Question: I have a SQLite database which stores details of products added to cart.I need to display the number of products each user have in their cart,in a text view. is my textview.I want to display the number in textview when each user clicks add2cart button.
'''
protected void onCreate(Bundle savedInstanceState) {
// TODO Auto-generated method stub
super.onCreate(savedInstanceState);
setContentView(R.layout.product_dtls);
name = (TextView) findViewById(R.id.txtPr_name);
price = (TextView) findViewById(R.id.txtprice);
specification=(TextView)findViewById(R.id.txtPr_spec);
feature=(TextView)findViewById(R.id.txtPr_feature);
crtno=(TextView)findViewById(R.id.crtno);
add2cart=(Button)findViewById(R.id.add2cart);
DataBaseHandler dbh = new DataBaseHandler(this);
SQLiteDatabase db = dbh.getWritableDatabase();
Intent in = getIntent();
Bundle bn = in.getExtras();
Bundle bun=in.getExtras();
final String dtl=bun.getString("key");
nme = bn.getString("name");
Cursor cr = db.rawQuery("SELECT * FROM product WHERE pname = '"+nme+"'", null);
while(cr.moveToNext())
{
String name = cr.getString(cr.getColumnIndex("pname"));
String pr1price = cr.getString(cr.getColumnIndex("pprice"));
String prspc=cr.getString(cr.getColumnIndex("pspec"));
String prfeature=cr.getString(cr.getColumnIndex("pfeature"));
pname = name;
prprice = pr1price;
pspec=prspc;
pfeature=prfeature;
}
name.setText(pname);
price.setText("Rs " +prprice + "/-");
specification.setText(pspec);
feature.setText(pfeature);
add2cart.setOnClickListener(new OnClickListener() {
@Override
public void onClick(View v) {
// TODO Auto-generated method stub
boolean incart=false;
String nm=name.getText().toString();
mydb=Product_Details.this.openOrCreateDatabase("addcart", MODE_PRIVATE, null);
mydb.execSQL("CREATE TABLE IF NOT EXISTS add2cart(usr TEXT,img BLOB,pnme TEXT,prate NUMERIC,pqty NUMERIC,ptotl NUMERIC)");
Cursor cur=mydb.rawQuery("select * from add2cart where pnme='"+nm+"' AND usr='"+dtl+"'",null);
if (cur.moveToFirst()){
String prdname=cur.getString(cur.getColumnIndex("pnme"));
if (nm.equals(prdname)){
add2cart.setText("Already in Cart");
incart=true;
}
}
if(incart==false){
mydb.execSQL("INSERT INTO add2cart (usr,pnme,prate)VALUES('"+dtl+"','"+nm+"','"+prprice+"')");
Toast.makeText(getApplicationContext(),"added to cart",Toast.LENGTH_SHORT).show();
Cursor crsr=mydb.rawQuery("select pnme from add2cart where usr='"+dtl+"'", null);
// int count=0;
Boolean val=false;
int count=crsr.getCount();
Toast.makeText(getApplicationContext(),"count"+count, Toast.LENGTH_LONG).show();
crtno.setText(Integer.toString(count));
// abc=crtno.getText().toString();
if (crtno!=null) {
val=true;
crtno.setText(Integer.toString(count));
}
if (val=false) {
crtno.setText("0");
}
}
}
});
}
}
'''

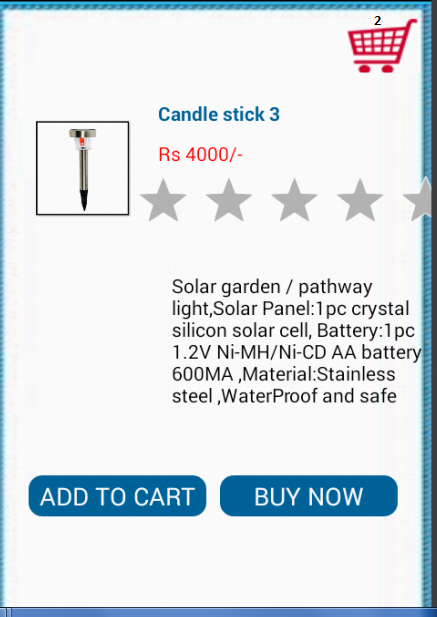
Answer: change condition.(make sure you have done above on click listner crtno = findviewbyId....)
'''
if(count != null && count > 0){
crtno.setText(count+"");
}else{
crtno.setText("0");
}
'''